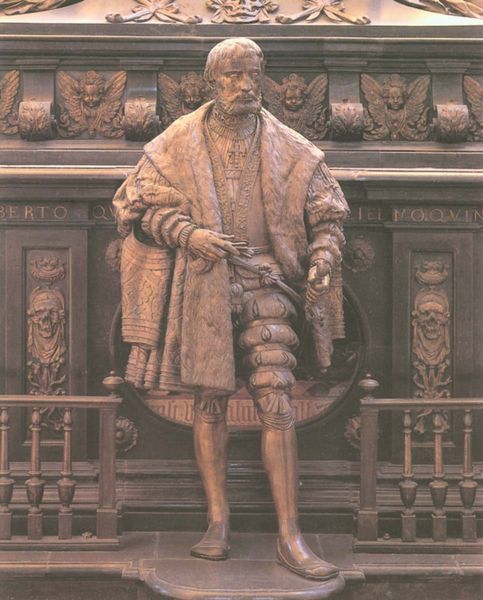
Titel: Grabmal des Kaisers Ludwig IV. von Bayern
Künstler: Hubert Gerhard
Standort: München, Frauenkirche (EU - D - B)
Schlagwörter: flügel, hand, mann, umhang, bart, pelz, porträt, gewand, kostüm, mantel, adel, engel, skulptur, statue, könig, inschrift, kreuz, stiefel, herrscher, ritter, edelmann, schrein, sarkophag